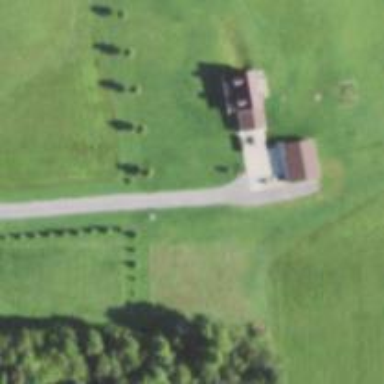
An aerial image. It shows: Driveway leading to service road.